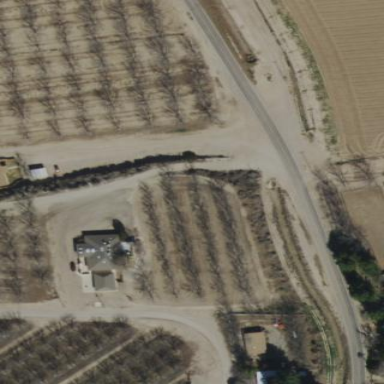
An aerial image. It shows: Orchard.